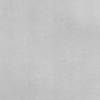
Label: dusty